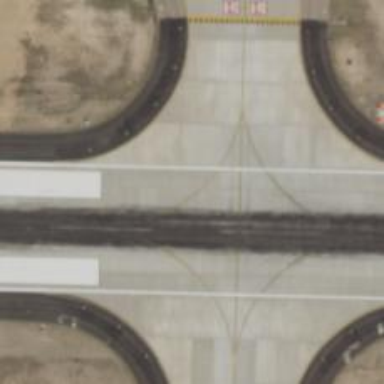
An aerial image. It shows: Image of taxiway at airport.